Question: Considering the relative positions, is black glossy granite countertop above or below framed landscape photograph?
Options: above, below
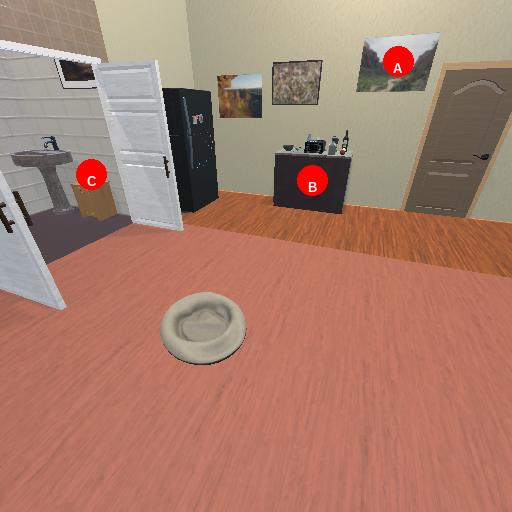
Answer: above